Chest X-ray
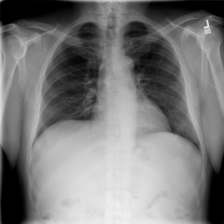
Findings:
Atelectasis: negative
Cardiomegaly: negative
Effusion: negative
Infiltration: negative
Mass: negative
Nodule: negative
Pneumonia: negative
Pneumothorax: negative
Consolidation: negative
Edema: negative
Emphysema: negative
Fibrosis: negative
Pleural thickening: negative
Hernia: negative